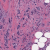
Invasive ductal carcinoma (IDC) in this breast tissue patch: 1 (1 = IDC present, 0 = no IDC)